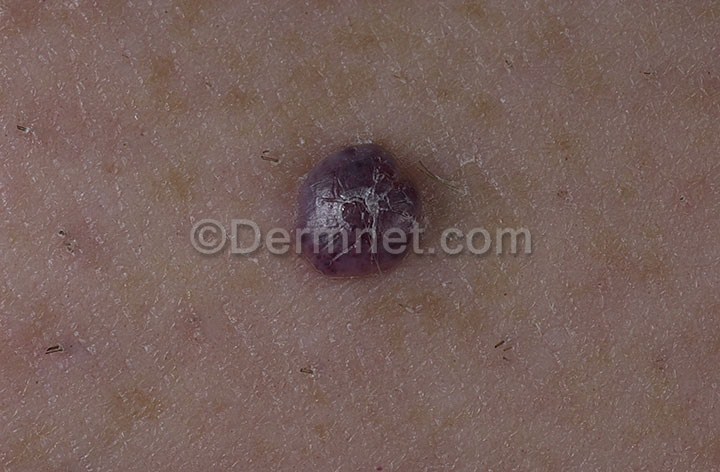
Disease: Vascular Tumors